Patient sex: M
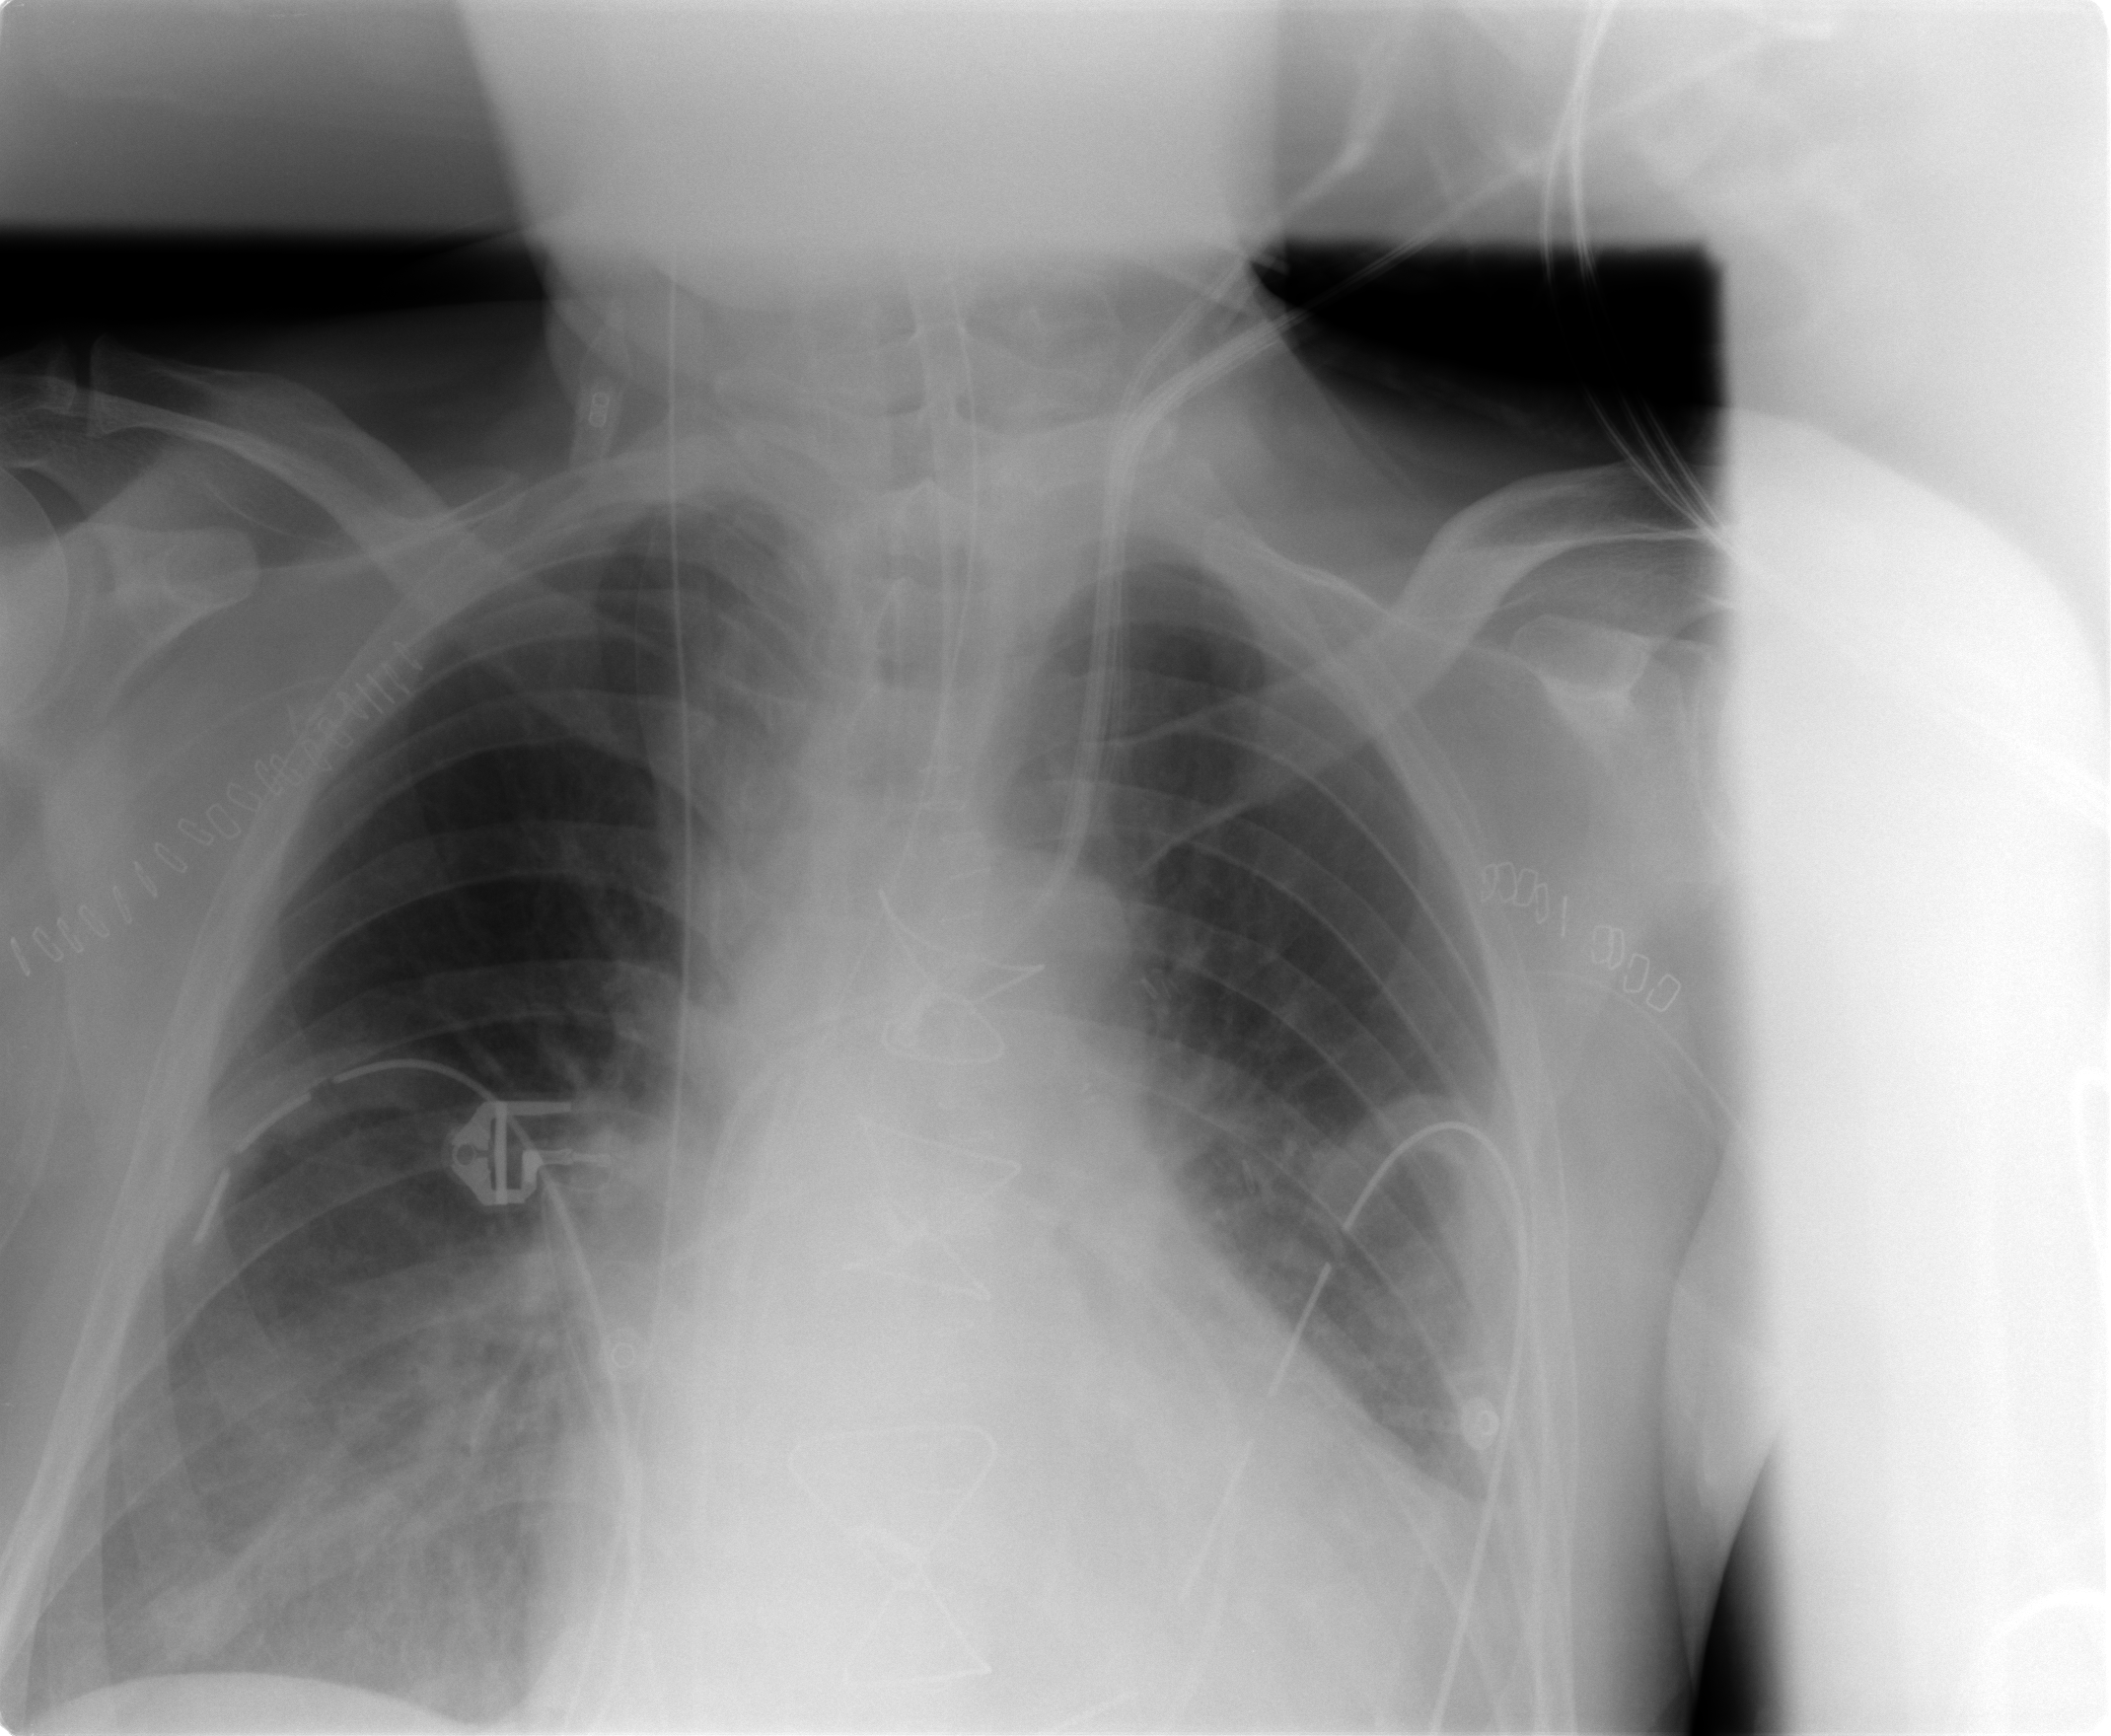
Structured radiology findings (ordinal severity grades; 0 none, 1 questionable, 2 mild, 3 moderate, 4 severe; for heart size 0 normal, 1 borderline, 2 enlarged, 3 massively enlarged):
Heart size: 1
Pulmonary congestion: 1
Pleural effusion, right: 0
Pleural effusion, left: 0
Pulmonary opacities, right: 0
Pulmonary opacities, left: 0
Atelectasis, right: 2
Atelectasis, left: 2